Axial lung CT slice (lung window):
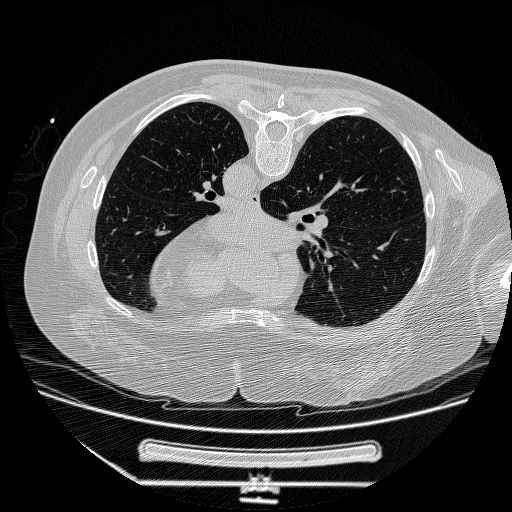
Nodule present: no